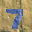
Label: 7